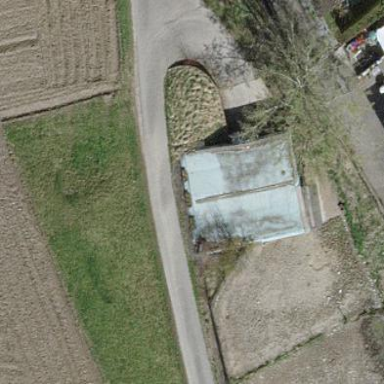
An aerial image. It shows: Garage building.